Interaction volume radius: 10 \u00c5
Interaction volume height: 30 \u00c5
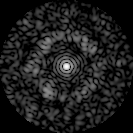
Disorder parameter: 0.7661